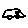
Label: car